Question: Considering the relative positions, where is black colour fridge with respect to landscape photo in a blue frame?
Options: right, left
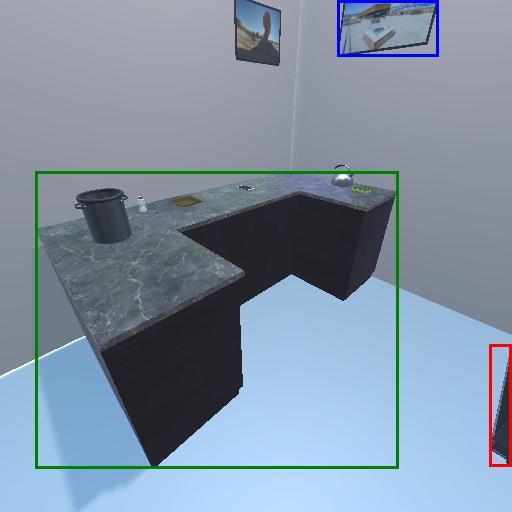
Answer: right